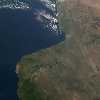
Label: land